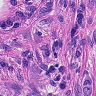
Metastatic tissue present: yes